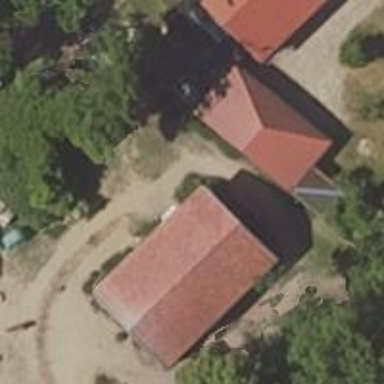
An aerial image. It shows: Barn.